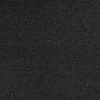
Atmospheric dust classification: dusty